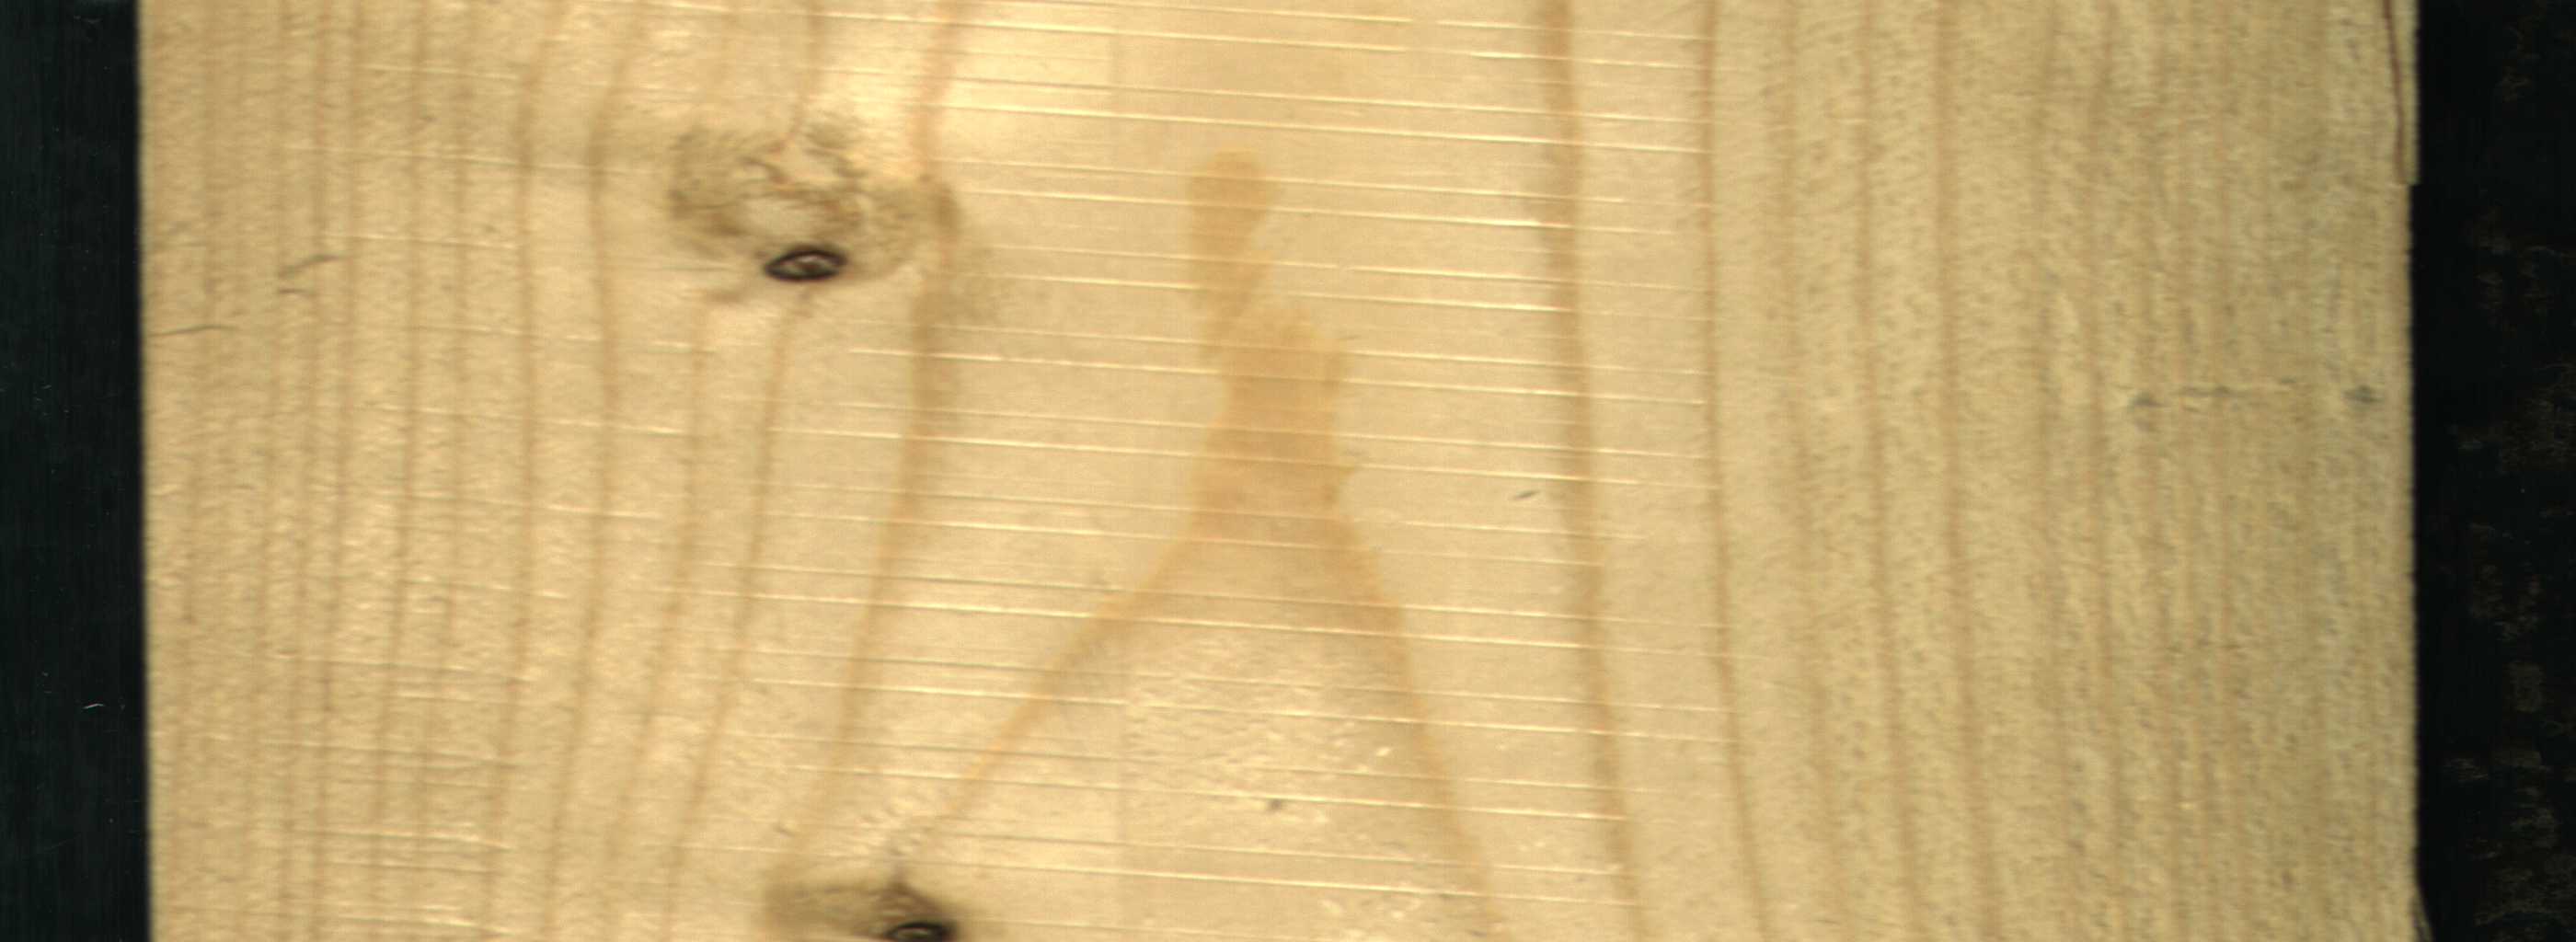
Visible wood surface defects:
Dead_Knot
Dead_Knot